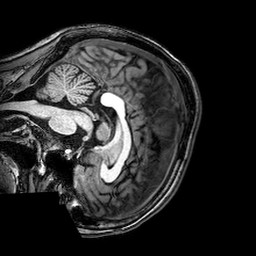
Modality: T1w
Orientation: sagittal
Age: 22
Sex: female
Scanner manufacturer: philips
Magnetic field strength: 3 T
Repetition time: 0.0082 s
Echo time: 0.00375 s